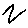
Label: zigzag